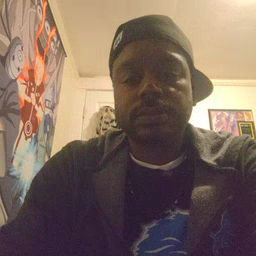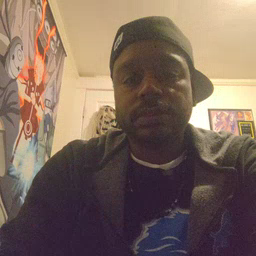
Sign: store